Question: I am facing this strange issue in case when user taps on FBConnect button the facebook pop up does appear shows a message "Connect to Facebook" but after few seconds the pop-up goes blank. Please refer the image for more details. I have tried to log the error and enabled break-points over the error delegate methods but control never reaches to those methods. I have never faced this issue before and everything seems to be working fine but now out of the blue this issue came. Initially I thought that the API key got expired, hence change the same but it didn't fix the problem.

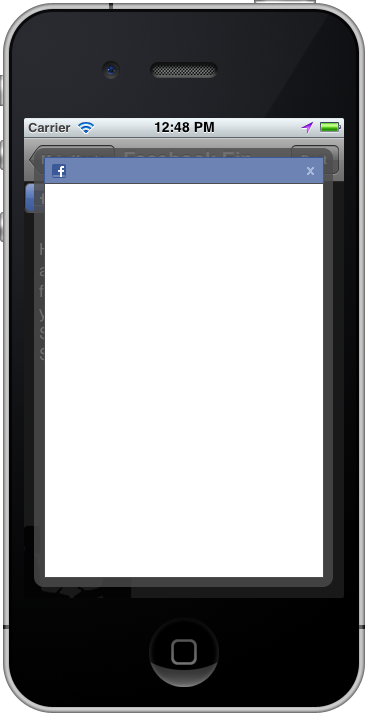
Answer: I have fixed this issue by updating my Facebook SDK to version 3.0. Previous version of this SDK are obsolete now.